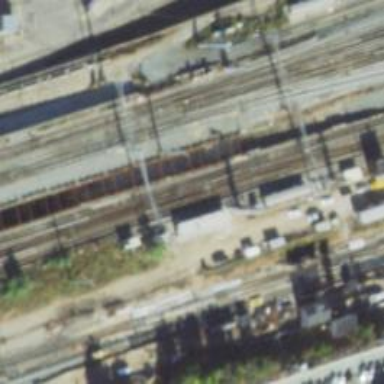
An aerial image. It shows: Railway track with contact line for electrification.